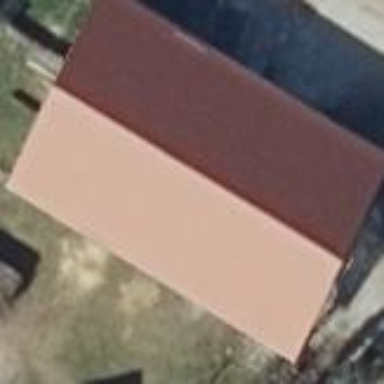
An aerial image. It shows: Gabled roof on farm auxiliary building.